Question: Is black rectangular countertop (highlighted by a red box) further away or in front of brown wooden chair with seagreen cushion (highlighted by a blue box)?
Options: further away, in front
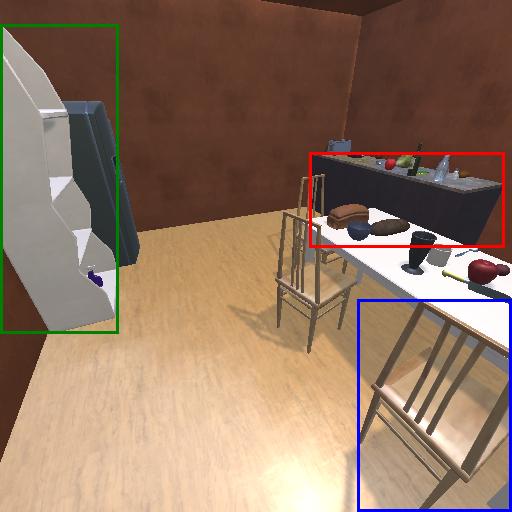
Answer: further away